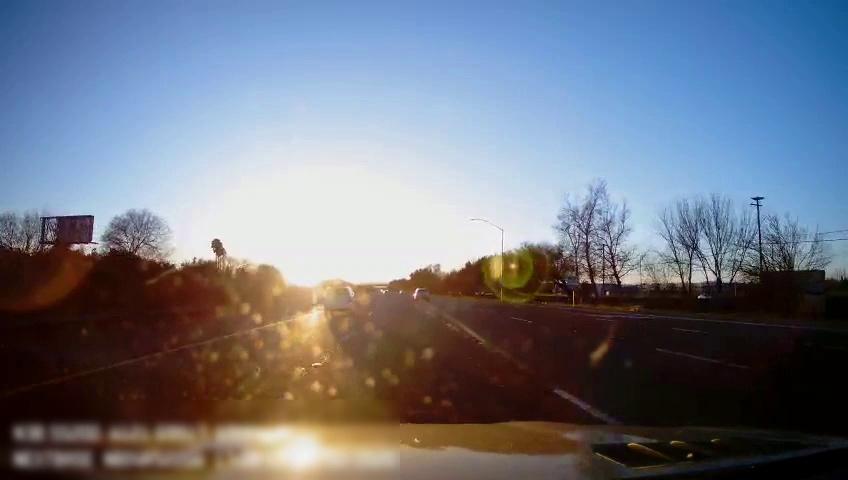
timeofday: Day
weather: Sunny
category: Drivable Space
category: Vehicles | SUV
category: Vehicles | SUV
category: Lanes | Alternate Lane
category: Lanes | Current Lane
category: Lanes | Current Lane
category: Lanes | Alternate Lane
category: Lanes | Alternate Lane
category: Lanes | Alternate Lane
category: Traffic | Signs